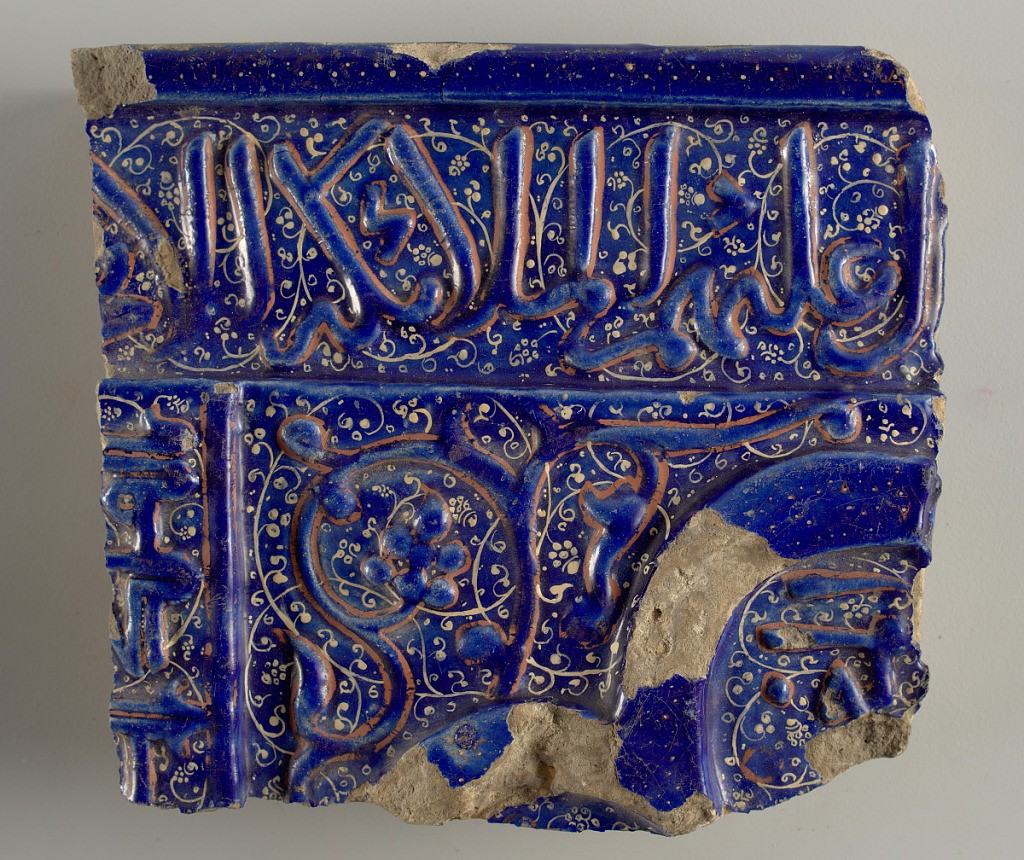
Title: Tile from a Mihrab (Prayer Niche)
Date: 13th century
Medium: Siliceous-glazed earthenware
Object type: Tile
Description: Square fragment. Blue, with three planes of raised ornament consisting of Kufic and Neskhi characters and a scrolled stem with fruit, outlined with light reddish brown. Painted over-all pattern of delicate scrolls in pinkish white.